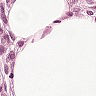
Metastatic tissue present: yes